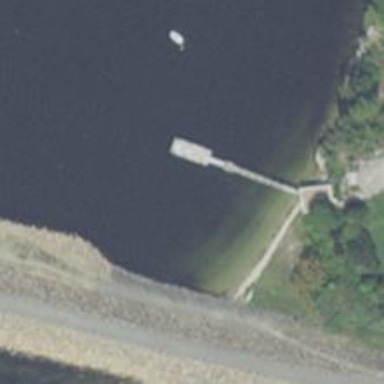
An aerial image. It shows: Man-made pier.